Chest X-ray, AP view. Patient: 58 years old, sex M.
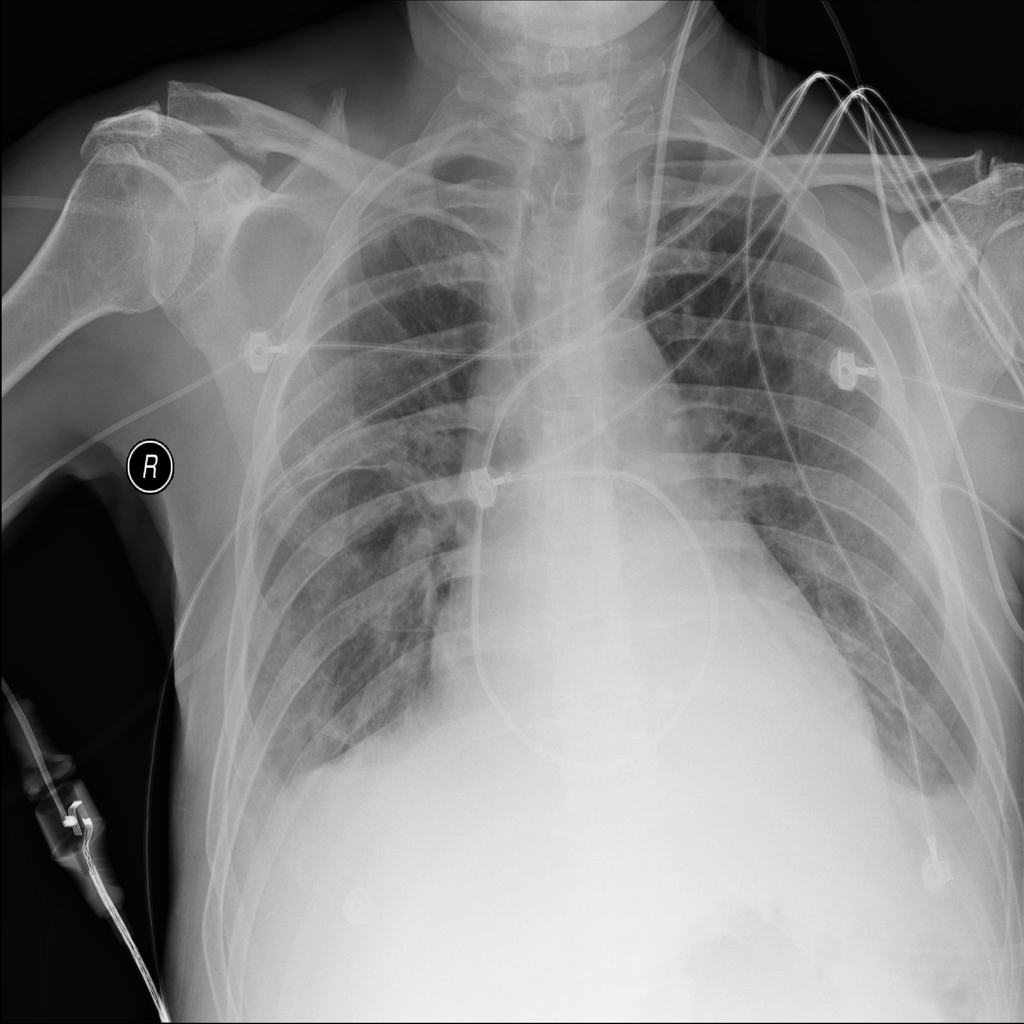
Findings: Consolidation, Effusion